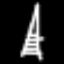
Label: The Eiffel Tower